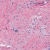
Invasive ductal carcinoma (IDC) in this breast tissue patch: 0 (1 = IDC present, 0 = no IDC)